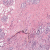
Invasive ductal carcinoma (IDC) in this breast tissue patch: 1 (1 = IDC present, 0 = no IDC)